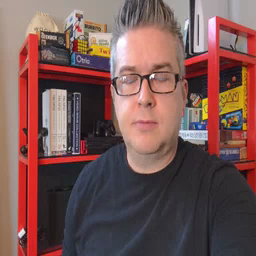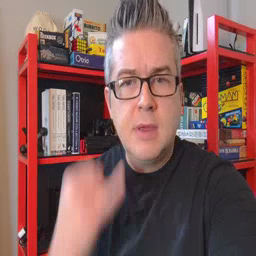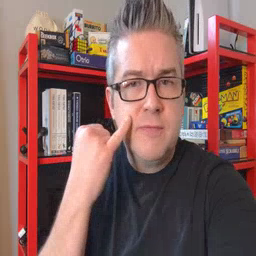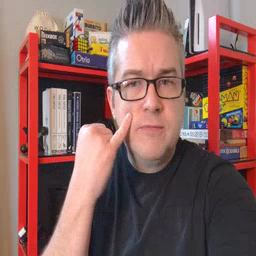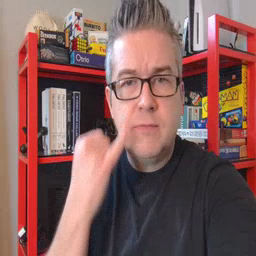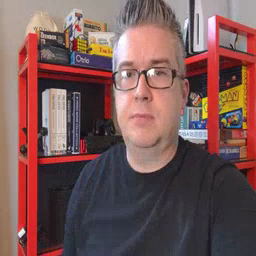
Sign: if